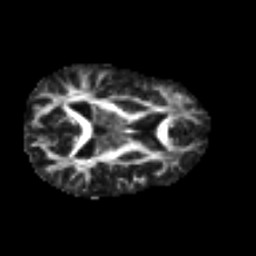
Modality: FA
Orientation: axial
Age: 40
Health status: ill
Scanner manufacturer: philips
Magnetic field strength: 3 T
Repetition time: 9 s
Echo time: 0.127 s